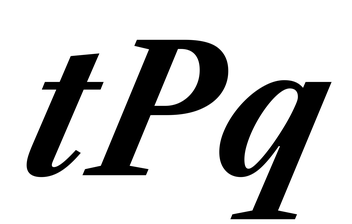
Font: LibreCaslonText-Italic_Bold_Italic